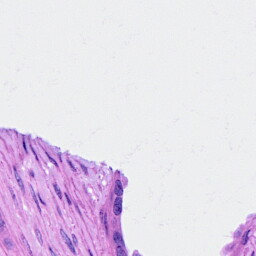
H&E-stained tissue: Ovarian